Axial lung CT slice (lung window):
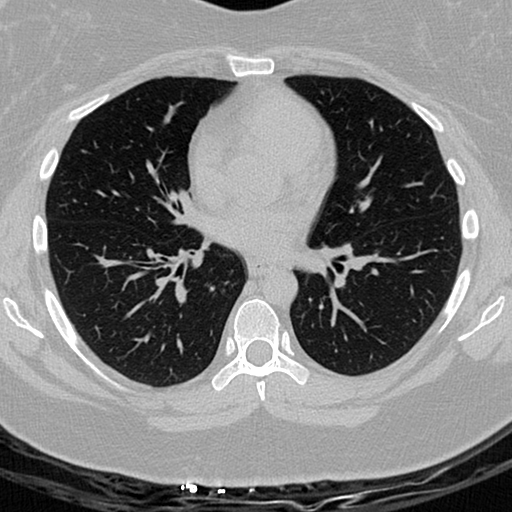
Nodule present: no